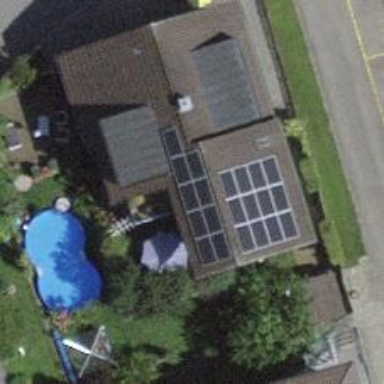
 consisting of solar photovoltaic panels."